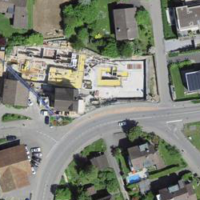
EUNIS habitat code: 55
Species observed at this site:
Leucojum vernum